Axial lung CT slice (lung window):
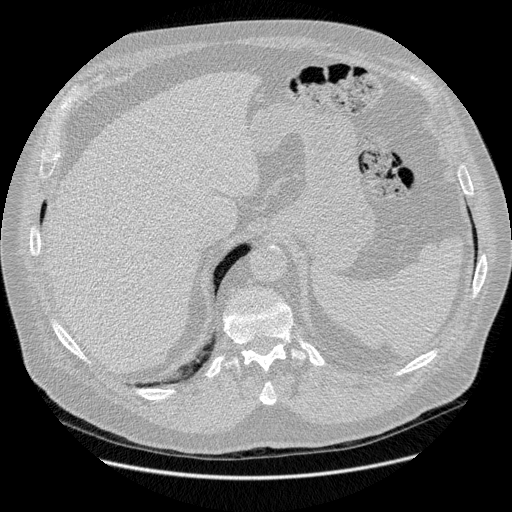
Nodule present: no